Question: When I try to build my game, Unity includes the scripts contained in my directories. This implies the build to fail because is not accessible during the build. I'm using , how can I solve this problem ?
This is the type of error i'm getting durring the build:
> Assets\Scripts\Editor\EnemyLootEditor.cs(7,32): error CS0246: The type
or namespace name 'Editor' could not be found (are you missing a using
directive or an assembly reference?)
Theses errors doesn't occur when the game is lauched in .
This is a picture of my folder that contains all of my code files, including my files:

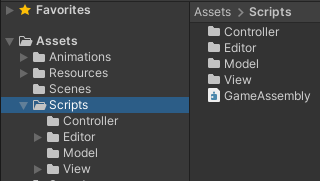
Answer: As @Thomas says, yes, you have to check that your Editor files are stored in the Editor directory, and use the compiler directive when you use them.
BUT this problem seems more related with Assembly Definition files, check this related <URL>.
> Are you using assembly definition files? They don't respect Editor
folders. You need to add Editor asmdefs.
Summarizing, if you have one .asmdef file in your project, and you are using Editor scripts, you need to have a .